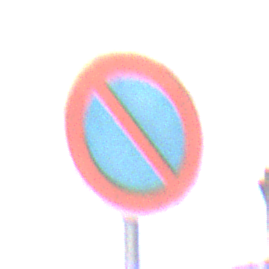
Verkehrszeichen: EingeschraenktesHalteverbot
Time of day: MorningAfternoon
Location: Outdoor (Urban)
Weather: PartlyCloudy
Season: NotSpecified
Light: Natural